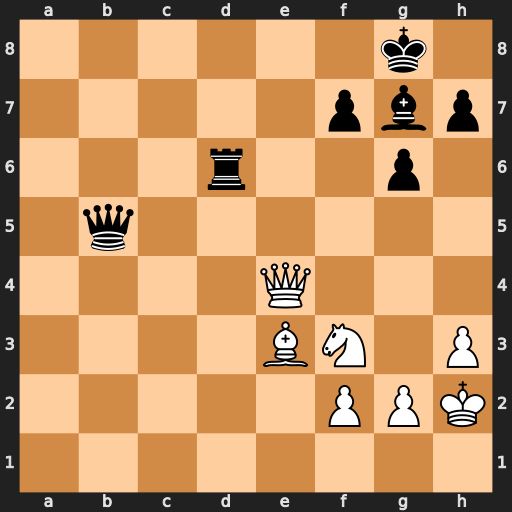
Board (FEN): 6k1/5pbp/3r2p1/1q6/4Q3/4BN1P/5PPK/8
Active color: w
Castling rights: -
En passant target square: -
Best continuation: Qa8+ Rd8 Qxd8+